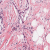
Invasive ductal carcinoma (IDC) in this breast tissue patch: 0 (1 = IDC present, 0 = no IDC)